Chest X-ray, PA view. Patient: 57 years old, sex M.
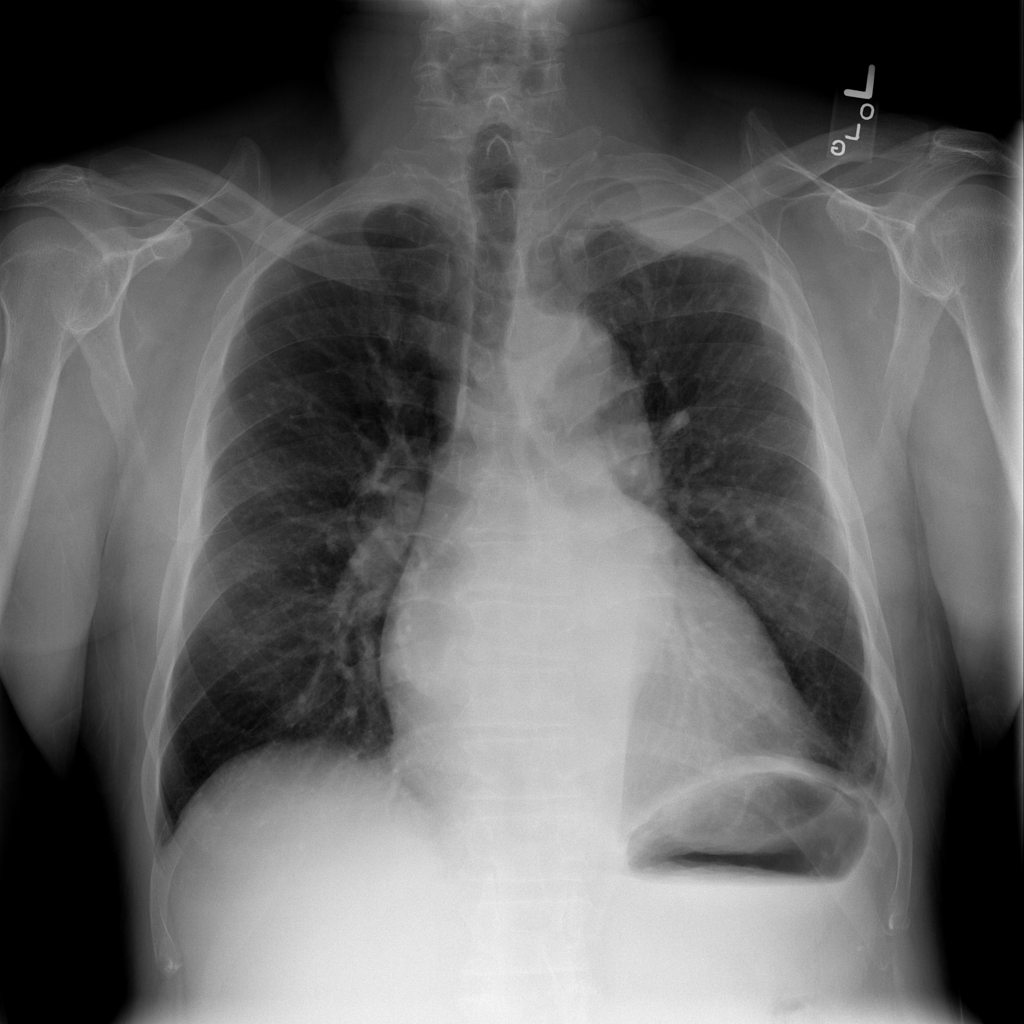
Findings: Cardiomegaly